Aerial crown-view tile of a tropical tree (Barro Colorado Island, Panama), acquired 20250818:
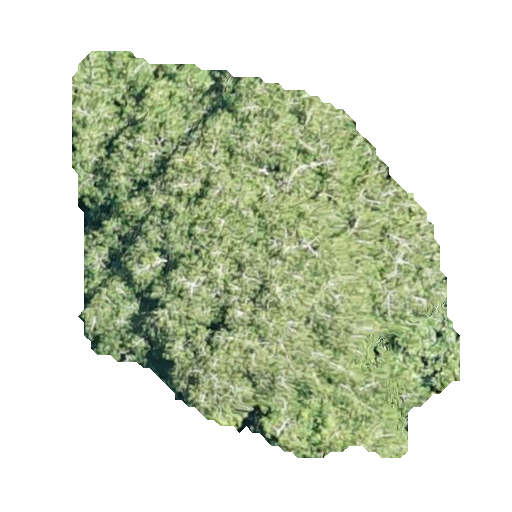
Species: Virola surinamensis
GBIF accepted scientific name: Virola surinamensis
Crown area: 163.674 m²